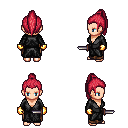
a pixel art fantasy rpg character, female body template, human, light skin, gray robe, robe skirt, ruby red long topknot hairstyle, gold gloves, dagger, four views (front, back, left, right), 2x2 character sprite sheet, small pixel art, hard edges, no anti-aliasing